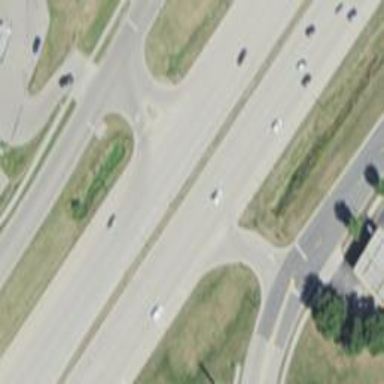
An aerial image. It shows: Trunk link highway.